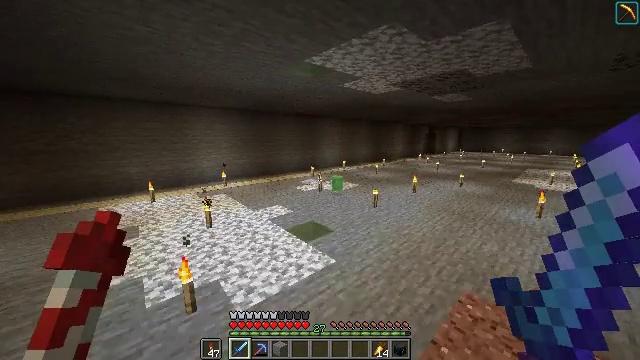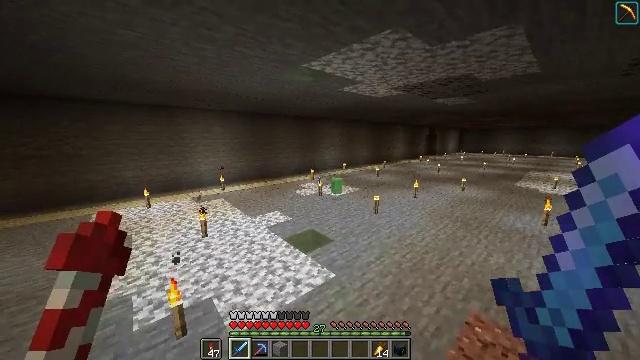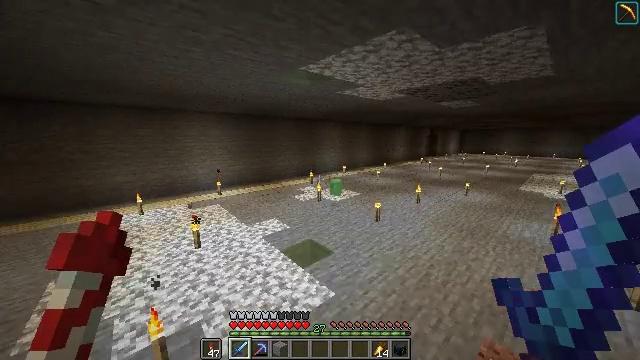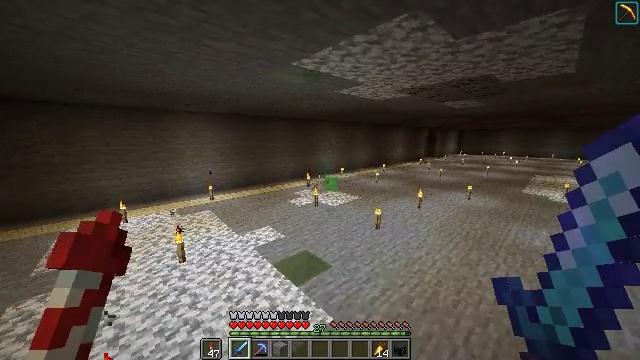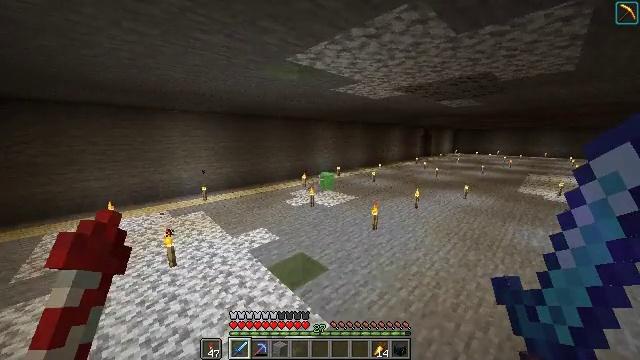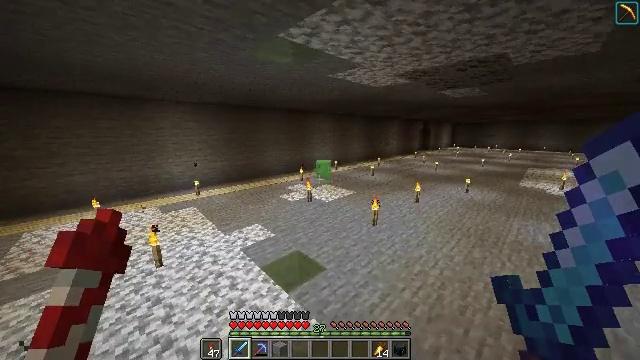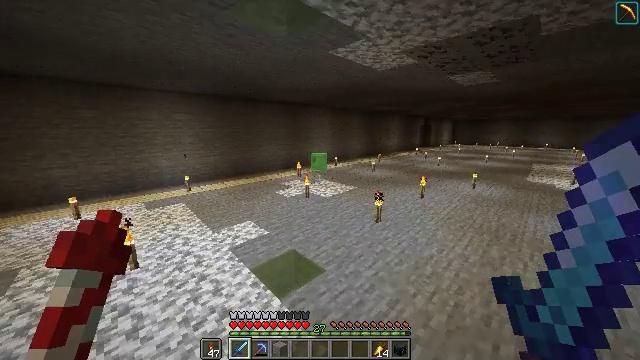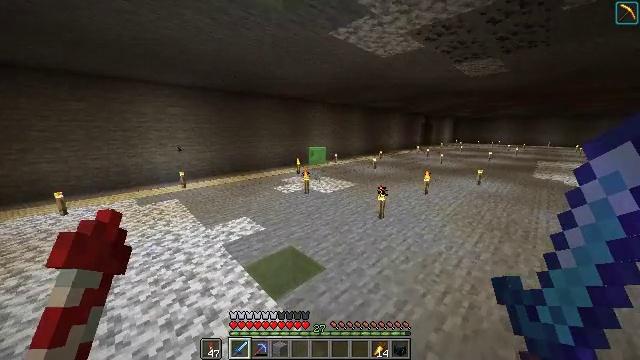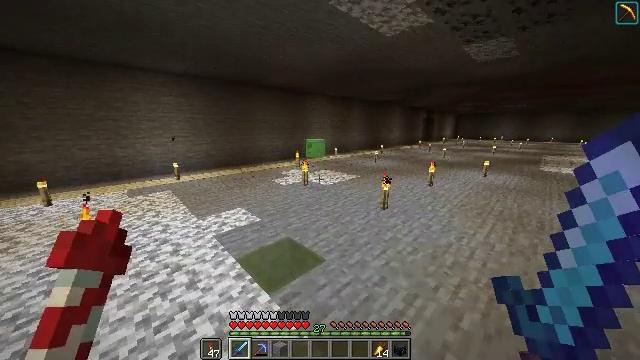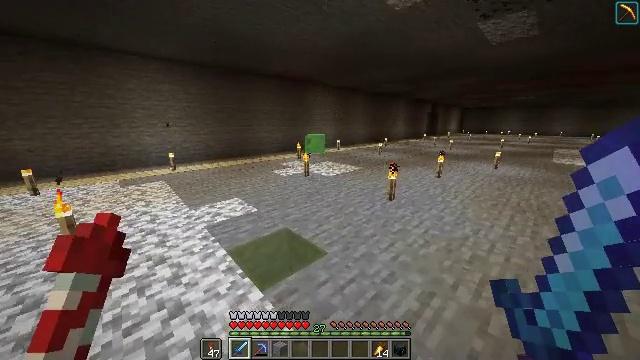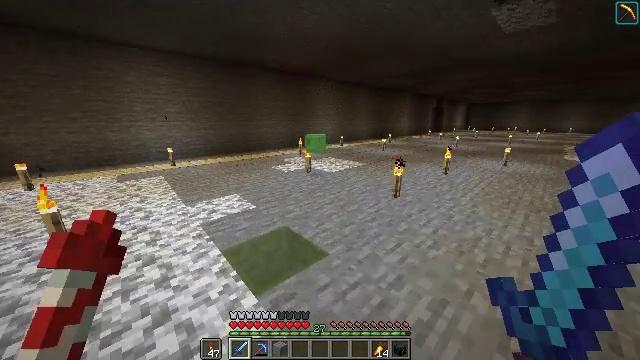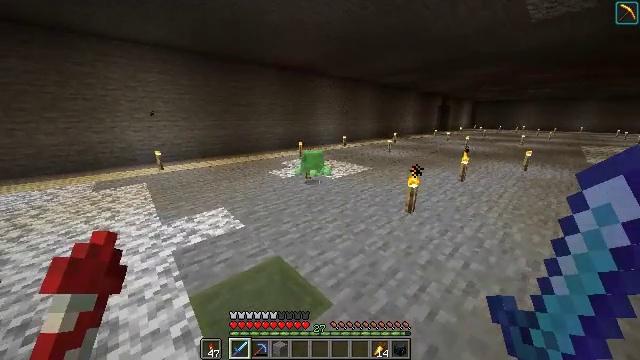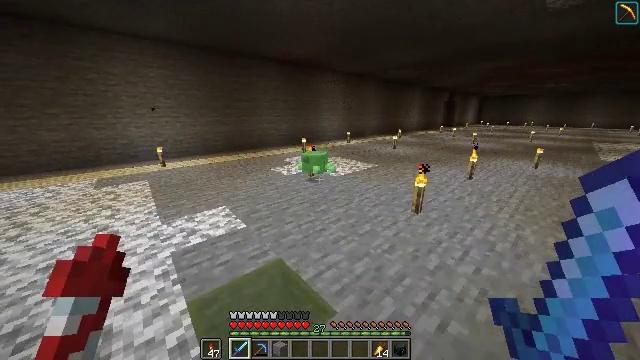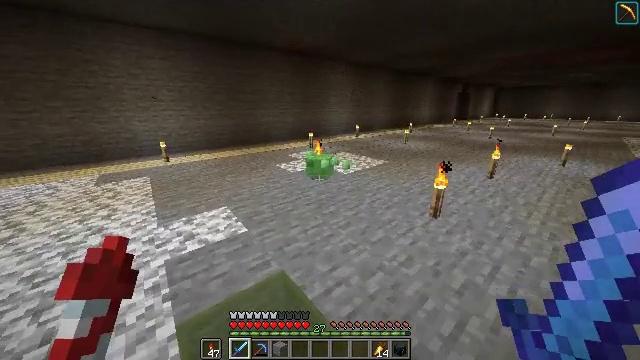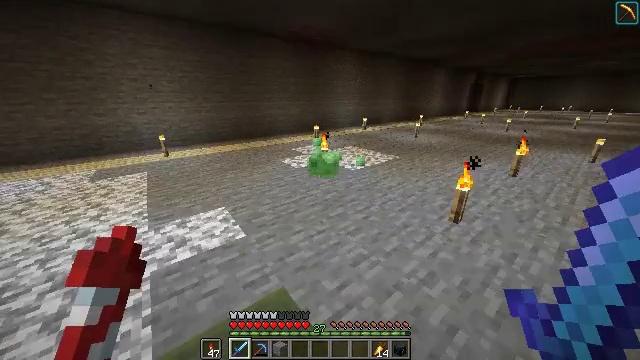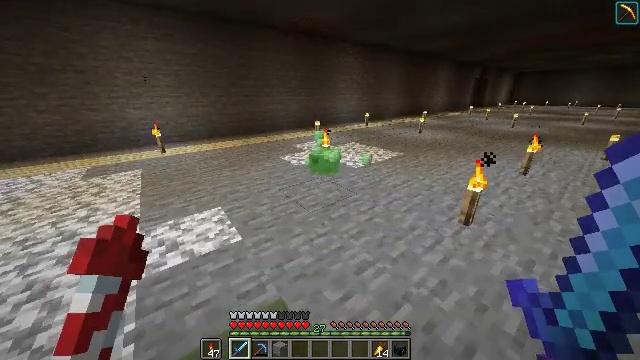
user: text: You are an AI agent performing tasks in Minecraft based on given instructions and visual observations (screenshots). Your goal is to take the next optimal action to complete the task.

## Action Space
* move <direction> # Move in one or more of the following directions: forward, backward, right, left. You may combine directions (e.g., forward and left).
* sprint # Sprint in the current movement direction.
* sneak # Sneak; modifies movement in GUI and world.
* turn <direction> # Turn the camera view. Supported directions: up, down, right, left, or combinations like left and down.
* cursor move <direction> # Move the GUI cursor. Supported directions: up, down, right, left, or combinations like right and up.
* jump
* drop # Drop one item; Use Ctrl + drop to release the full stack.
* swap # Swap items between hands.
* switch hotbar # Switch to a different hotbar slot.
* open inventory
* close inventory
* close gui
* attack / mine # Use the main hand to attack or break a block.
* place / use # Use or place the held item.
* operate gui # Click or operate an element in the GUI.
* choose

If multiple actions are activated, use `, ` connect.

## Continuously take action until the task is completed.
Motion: motion action
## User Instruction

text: Kill the slime.
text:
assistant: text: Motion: move forward, sprint, jump
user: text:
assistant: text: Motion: move forward, sprint, jump
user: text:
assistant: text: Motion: move forward, sprint
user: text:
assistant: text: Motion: move forward, sprint, turn right
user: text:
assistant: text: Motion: move forward, sprint, turn down
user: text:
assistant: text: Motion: move forward, sprint
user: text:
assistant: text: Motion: move forward, sprint
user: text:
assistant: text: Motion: move forward, sprint
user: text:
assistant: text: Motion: move forward, sprint, turn down
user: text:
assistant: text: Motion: move forward, sprint
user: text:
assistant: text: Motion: move forward, sprint
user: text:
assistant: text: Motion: move forward, sprint, turn down
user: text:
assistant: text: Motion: move forward, sprint, turn left and down
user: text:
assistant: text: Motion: move forward, sprint, turn left and down
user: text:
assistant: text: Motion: move forward, sprint, turn down
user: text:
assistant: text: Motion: move forward, sprint, turn down
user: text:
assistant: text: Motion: move forward, sprint, turn down
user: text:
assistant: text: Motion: move forward, sprint, turn down
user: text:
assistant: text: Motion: move forward, sprint, turn down
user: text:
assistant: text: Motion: move forward, sprint, turn down
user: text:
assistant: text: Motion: move forward, sprint, turn down
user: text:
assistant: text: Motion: sprint
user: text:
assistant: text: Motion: attack / mine
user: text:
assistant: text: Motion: attack / mine
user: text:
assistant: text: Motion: attack / mine
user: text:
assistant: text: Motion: no_op
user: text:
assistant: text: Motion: no_op
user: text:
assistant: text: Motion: no_op